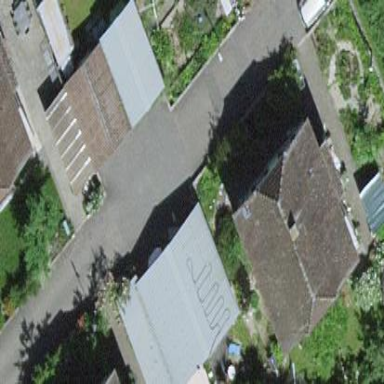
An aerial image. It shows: View of roof of building.